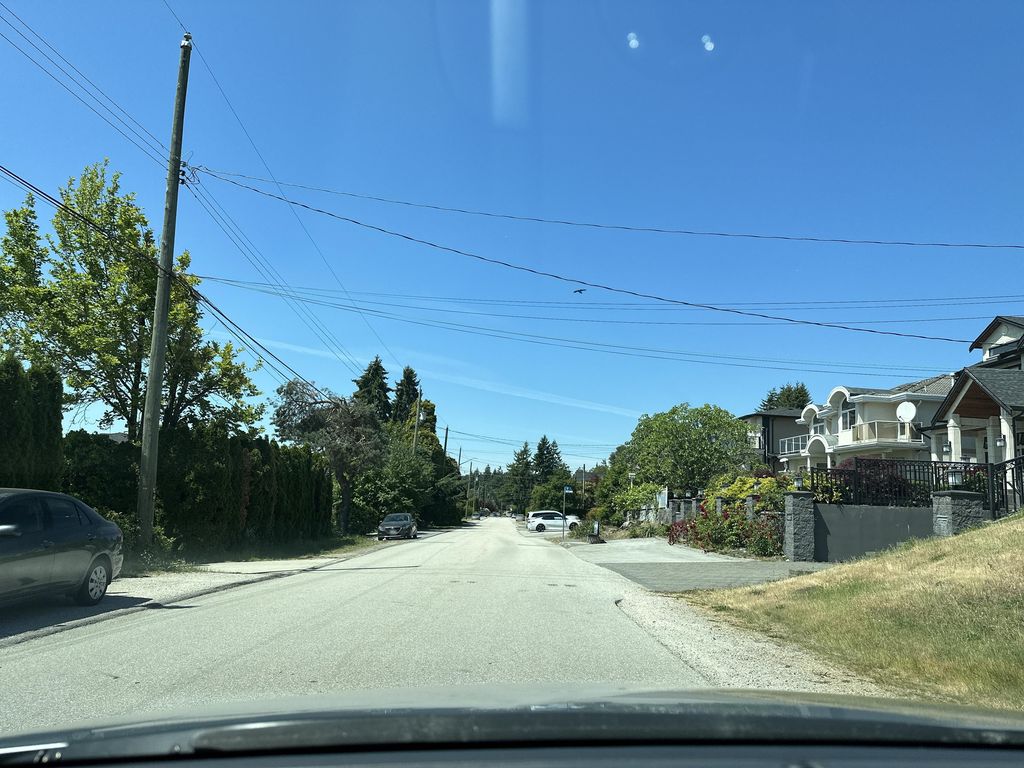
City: vancouver